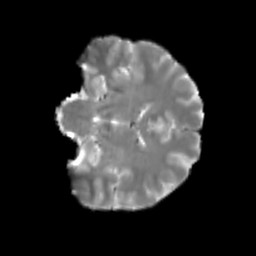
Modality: T2w
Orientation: coronal
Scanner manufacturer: siemens
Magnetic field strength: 3 T
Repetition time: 4 s
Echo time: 0.0594 s